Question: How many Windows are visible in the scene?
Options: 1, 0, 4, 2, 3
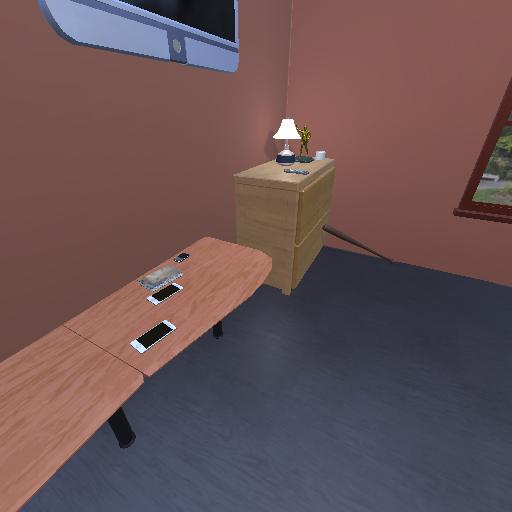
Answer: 1